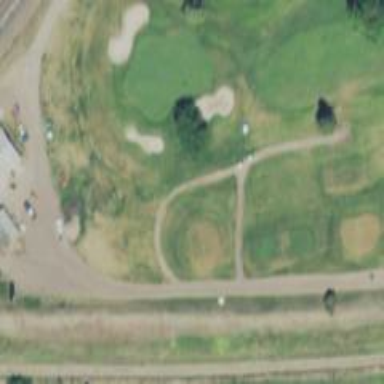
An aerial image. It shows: Service road used as golf cart path.